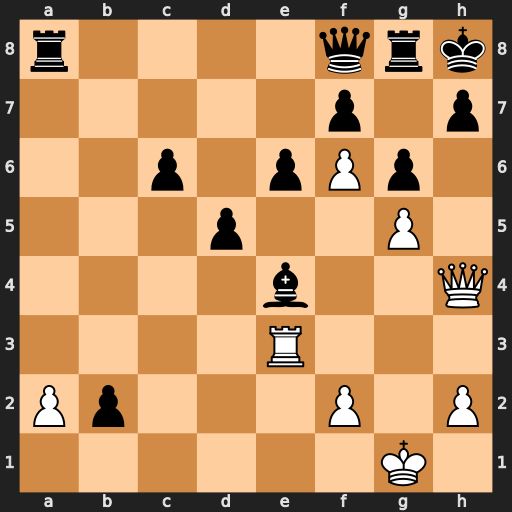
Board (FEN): r4qrk/5p1p/2p1pPp1/3p2P1/4b2Q/4R3/Pp3P1P/6K1
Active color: w
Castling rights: -
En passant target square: -
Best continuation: Qxh7+ Kxh7 Rh3+ Qh6 Rxh6#